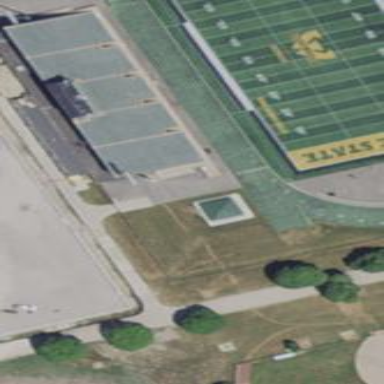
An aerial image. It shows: Grandstand building.